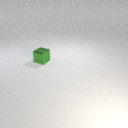
small green metal cube